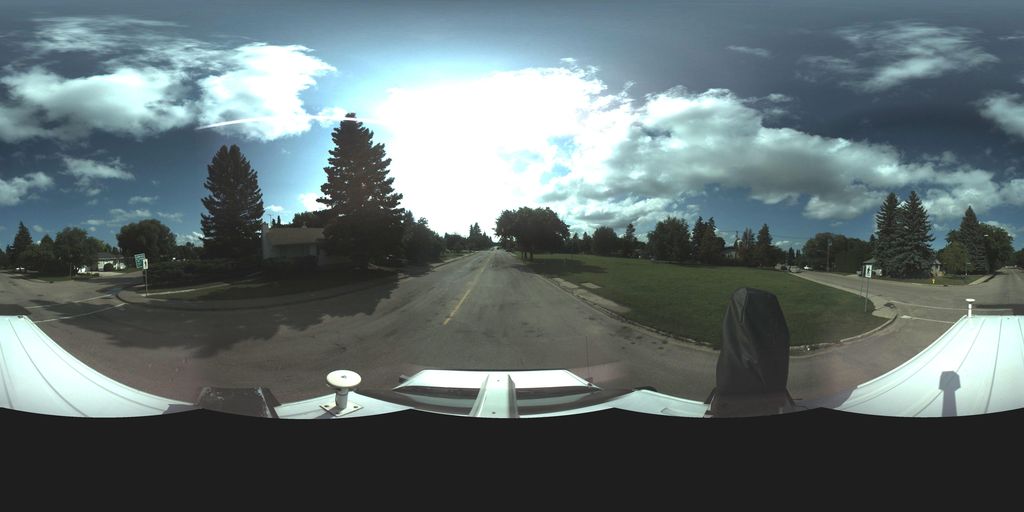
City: saskatoon